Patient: sex M, age 75
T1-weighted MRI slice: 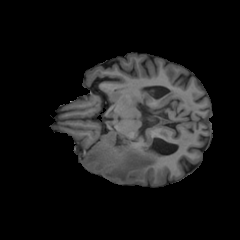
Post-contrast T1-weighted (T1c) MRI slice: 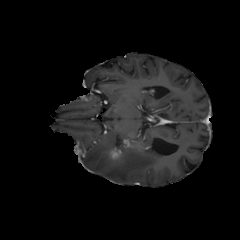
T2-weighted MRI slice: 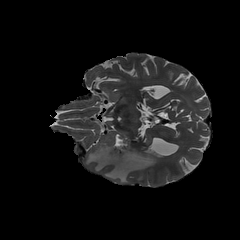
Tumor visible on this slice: yes
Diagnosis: Glioblastoma, IDH-wildtype
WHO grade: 4